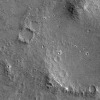
Atmospheric dust classification: not_dusty